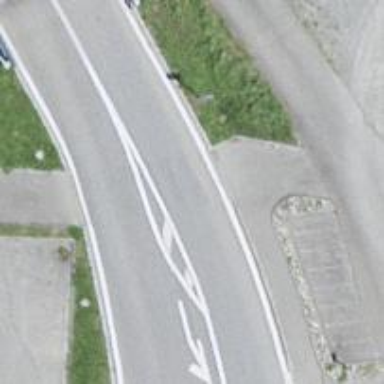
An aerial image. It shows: Footway.